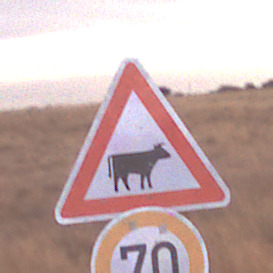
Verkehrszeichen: ViehtriebLinks
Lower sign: Geschwindigkeit70
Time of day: SunriseSunset
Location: Outdoor (Nature)
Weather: PartlyCloudy
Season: NotSpecified
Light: Natural